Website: macys
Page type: customer-info-address
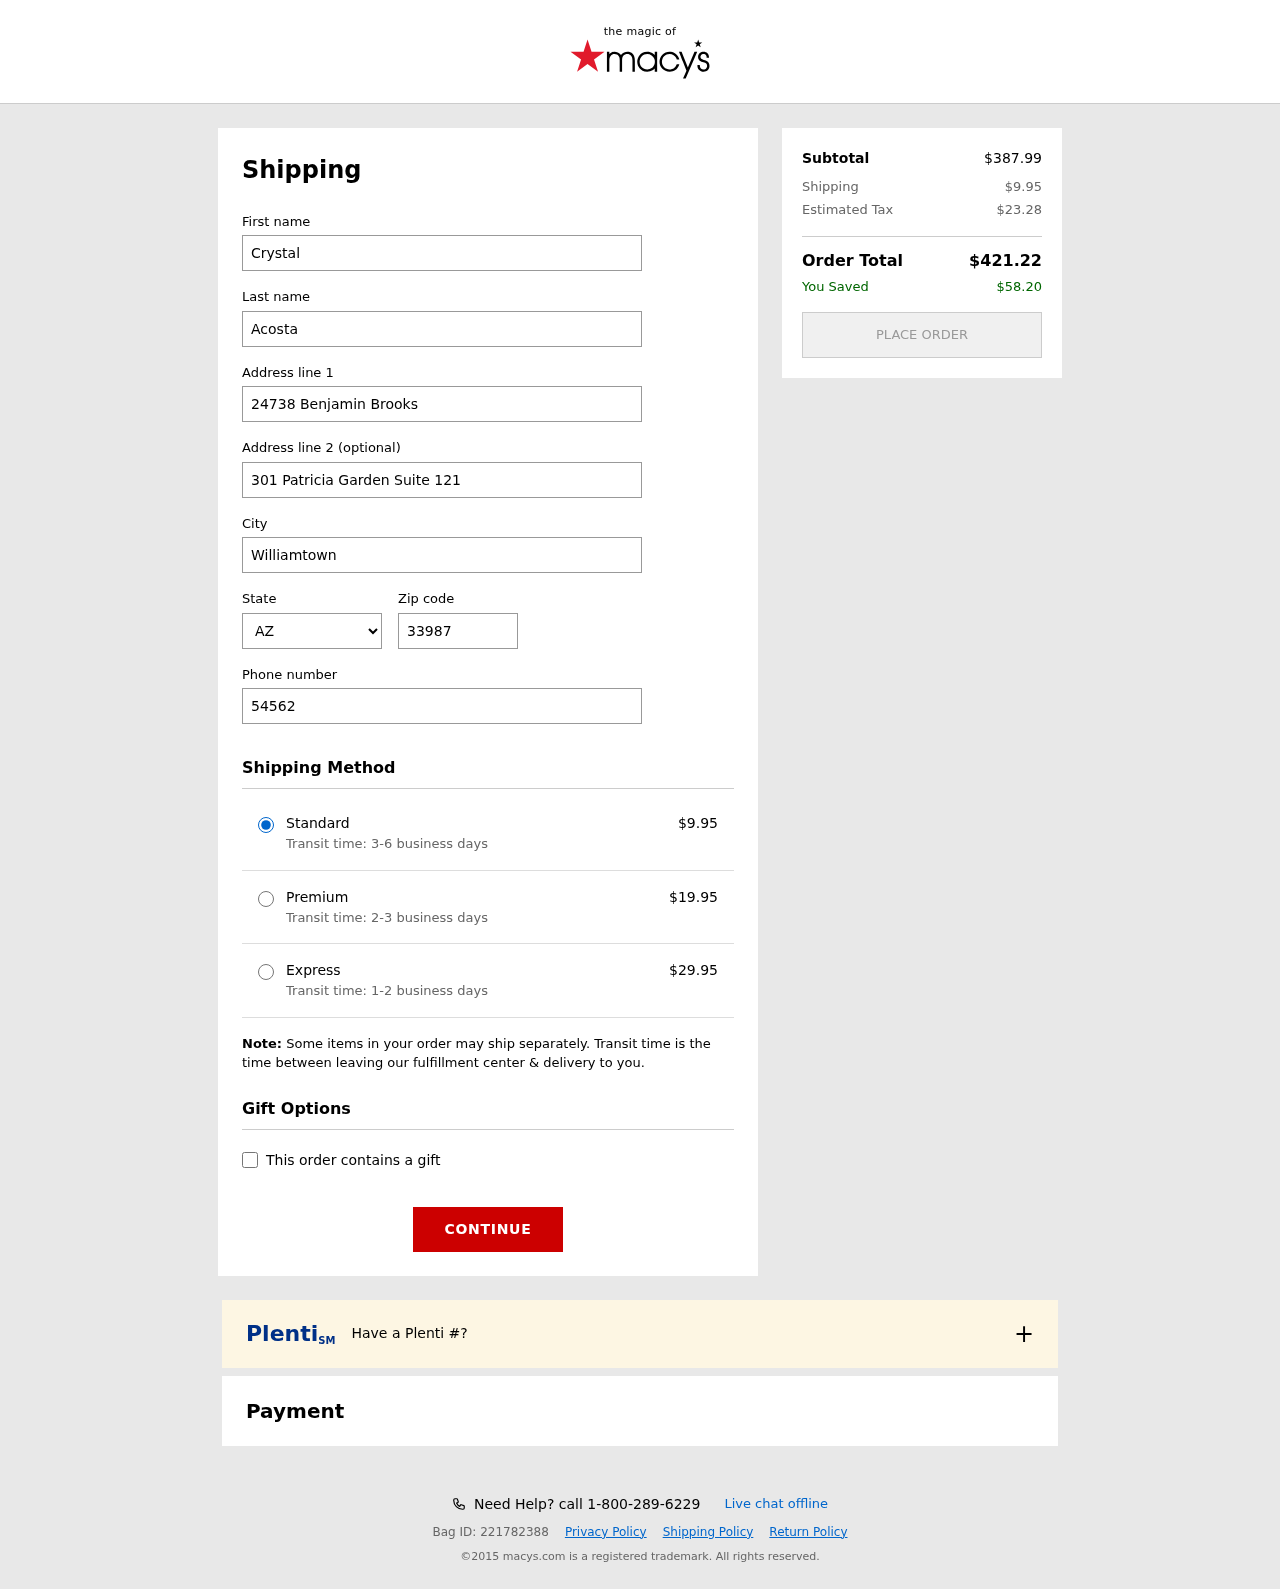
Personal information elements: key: PII_CITY
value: Williamtown
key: PII_FIRSTNAME
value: Crystal
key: PII_LASTNAME
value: Acosta
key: PII_PHONE
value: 5456284109
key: PII_POSTCODE
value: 33987
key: PII_STATE_ABBR
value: AZ
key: PII_STREET
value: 24738 Benjamin Brooks
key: PII_STREET2
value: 301 Patricia Garden Suite 121
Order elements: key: ORDER_SHIPPING_COST
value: $9.95
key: ORDER_SHIPPING_COST_PREMIUM
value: $19.95
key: ORDER_SHIPPING_COST_EXPRESS
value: $29.95
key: ORDER_SUBTOTAL
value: $387.99
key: ORDER_TAX
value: $23.28
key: ORDER_TOTAL
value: $421.22
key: ORDER_SAVINGS
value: $58.20